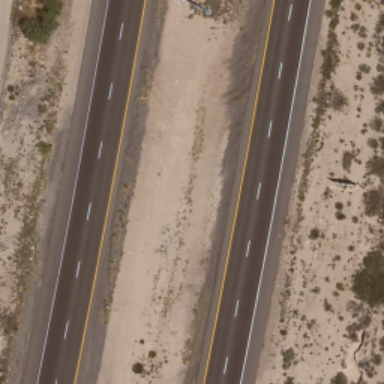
There are two straight freeways in the desert .